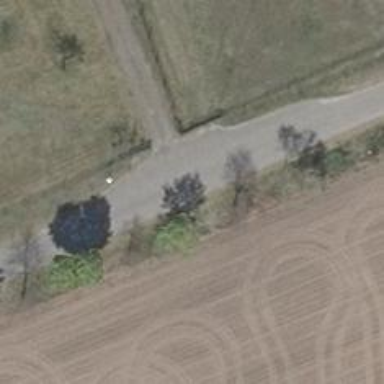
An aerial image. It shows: Unclassified road with asphalt surface.